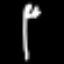
Label: fork